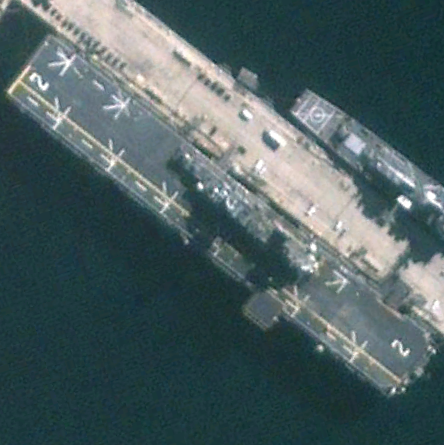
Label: assault